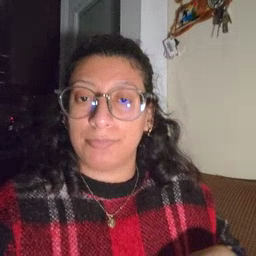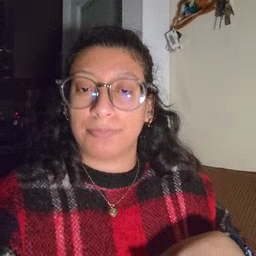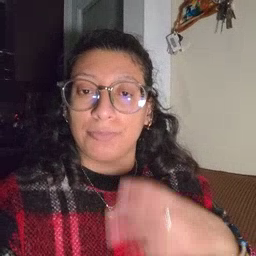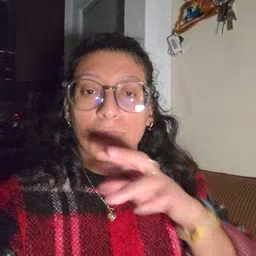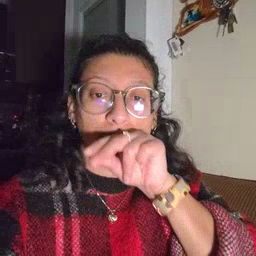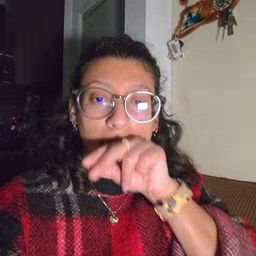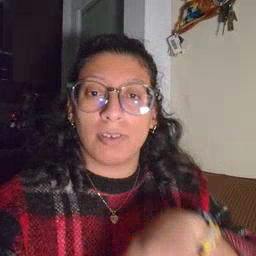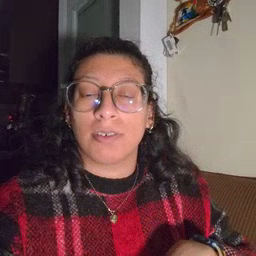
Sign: goose